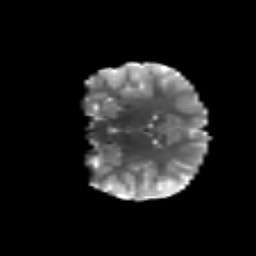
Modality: T2w
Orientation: coronal
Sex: female
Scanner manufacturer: siemens
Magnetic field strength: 3 T
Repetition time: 5 s
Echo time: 0.071 s